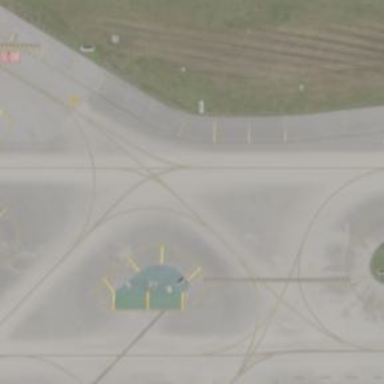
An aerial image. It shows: Image of taxiway at airport.